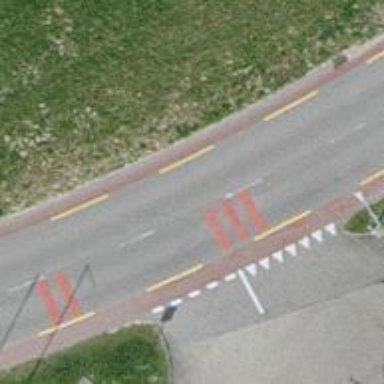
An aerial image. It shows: Tertiary road with asphalt surface including cycle lane.